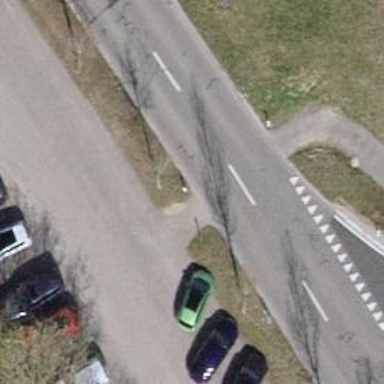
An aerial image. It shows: Unmarked road crossing.